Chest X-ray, PA view. Patient: 59 years old, sex F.
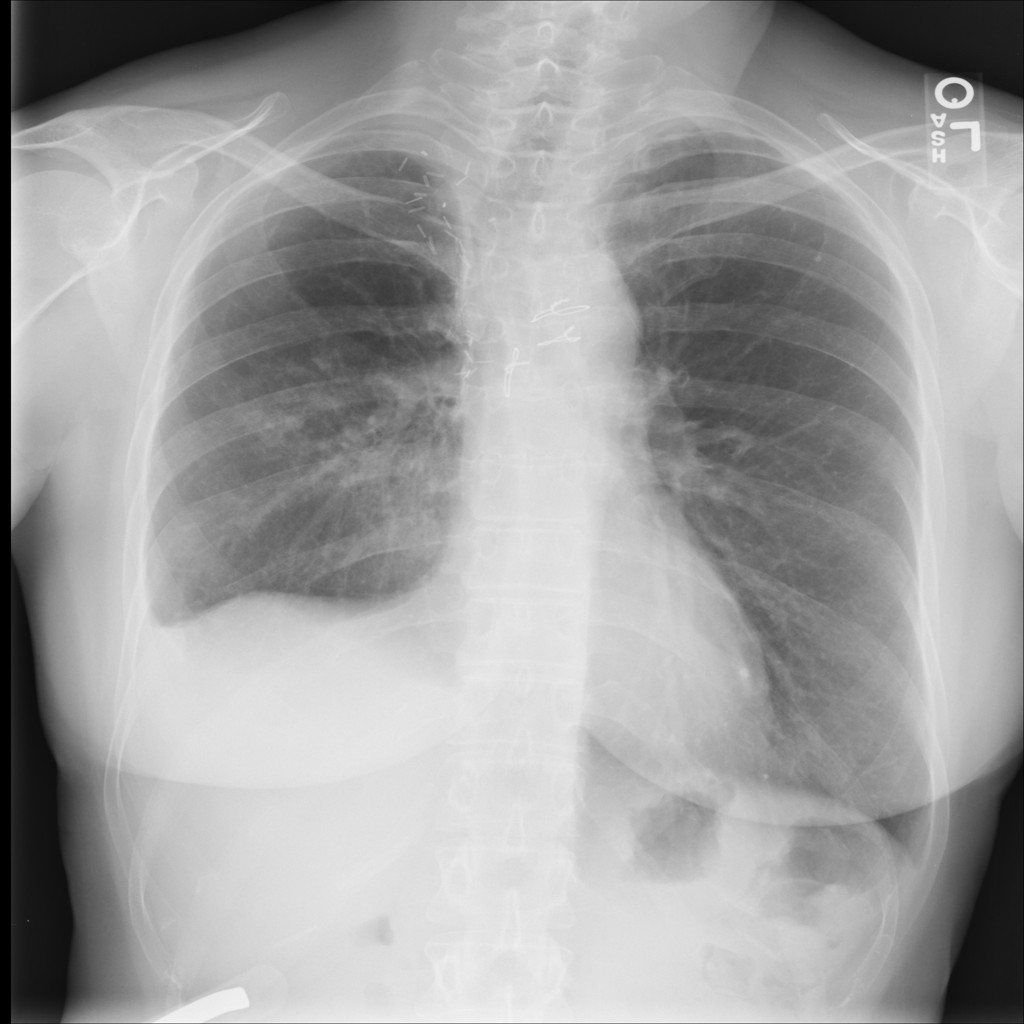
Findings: No Finding